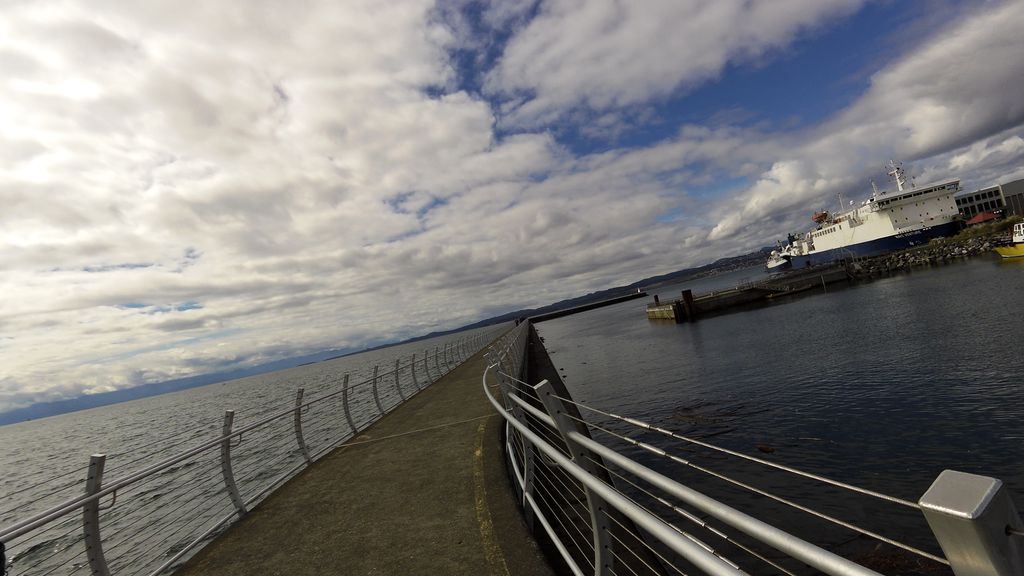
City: victoria